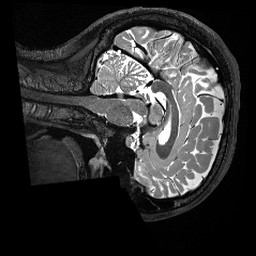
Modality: T2w
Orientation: sagittal
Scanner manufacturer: siemens
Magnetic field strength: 3 T
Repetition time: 3.2 s
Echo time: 0.563 s